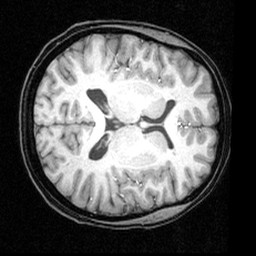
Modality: T1w
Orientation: axial